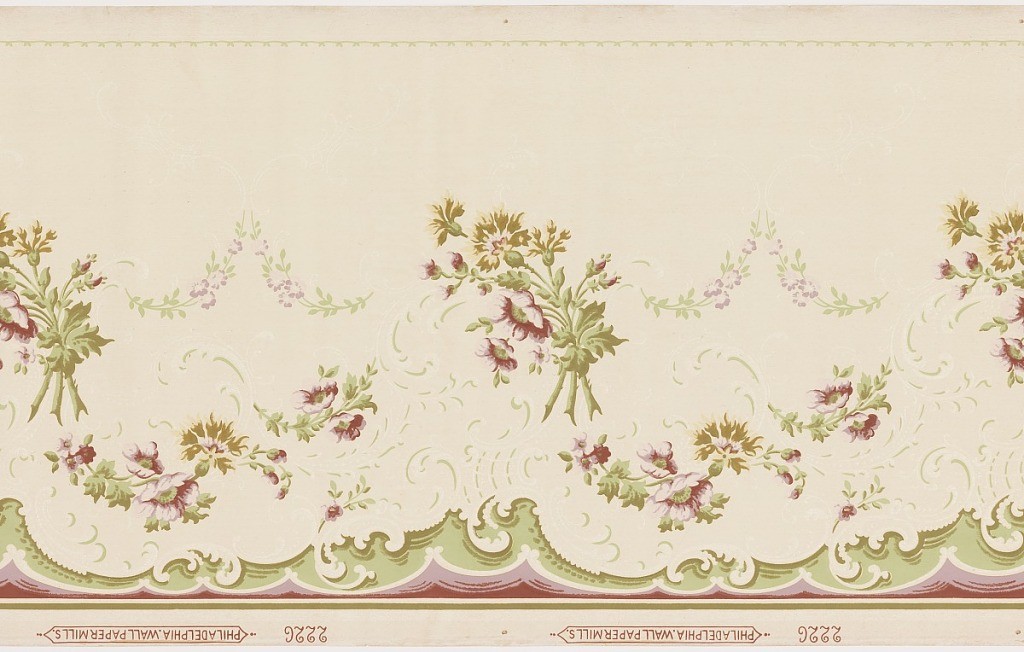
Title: Frieze
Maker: Philadelphia Wall Paper Mills
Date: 1905–1915
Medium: Machine-printed paper
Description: A repeating design of upside down bouquets of pink and magenta flowers incorporated in a scrolling acanthus leaf design in mica. Printed on ivory ground.